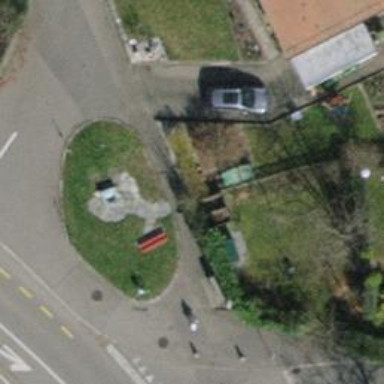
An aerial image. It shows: Red bench.